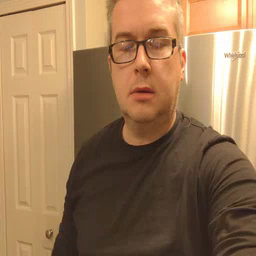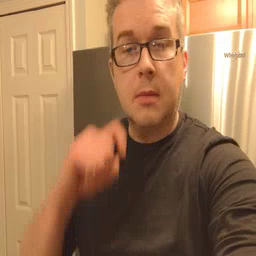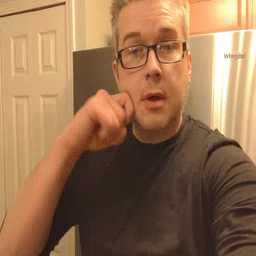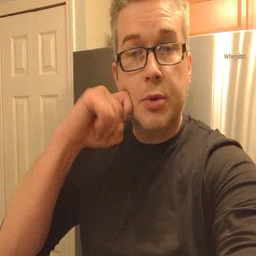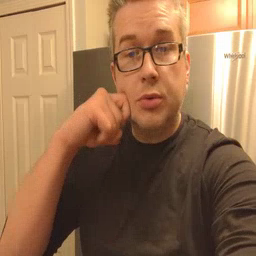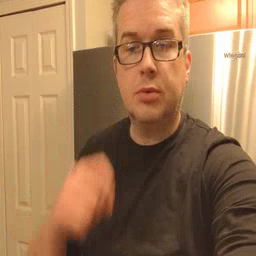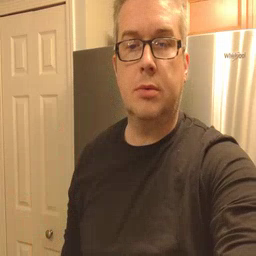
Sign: apple